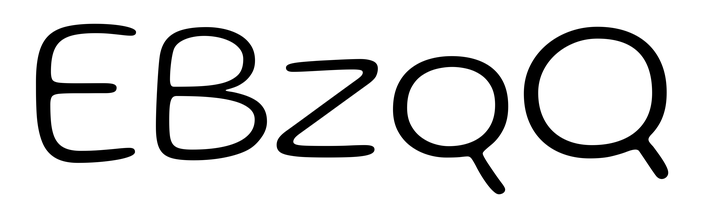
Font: Gluten_ExtraLight